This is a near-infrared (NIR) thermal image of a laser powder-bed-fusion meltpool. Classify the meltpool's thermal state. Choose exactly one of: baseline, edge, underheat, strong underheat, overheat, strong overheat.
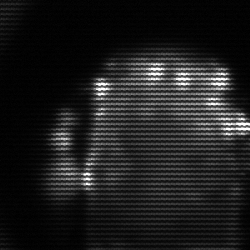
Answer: baseline